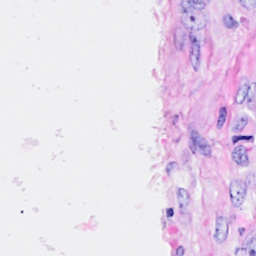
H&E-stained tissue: Breast